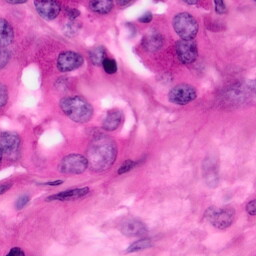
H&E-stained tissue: Pancreatic